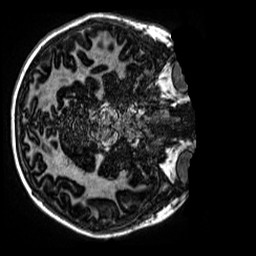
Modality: MP2RAGE
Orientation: axial
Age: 13
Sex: female
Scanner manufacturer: siemens
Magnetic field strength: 3 T
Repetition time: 4 s
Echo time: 0.00299 s